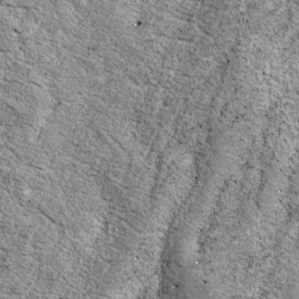
Label: non_frost